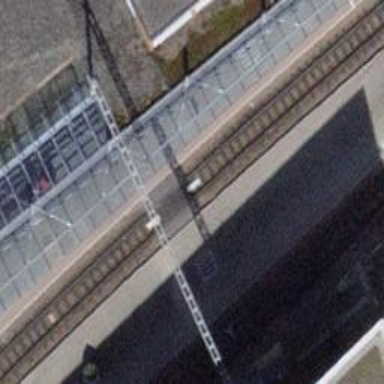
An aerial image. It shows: Light rail station that serves as public transport hub for the light rail system.